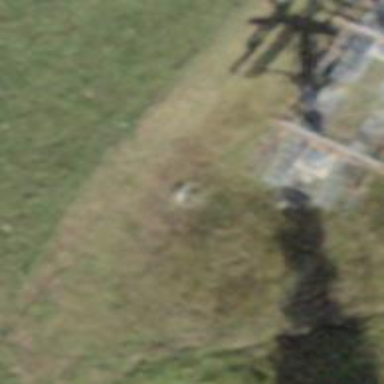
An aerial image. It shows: Pylon for aerialway.